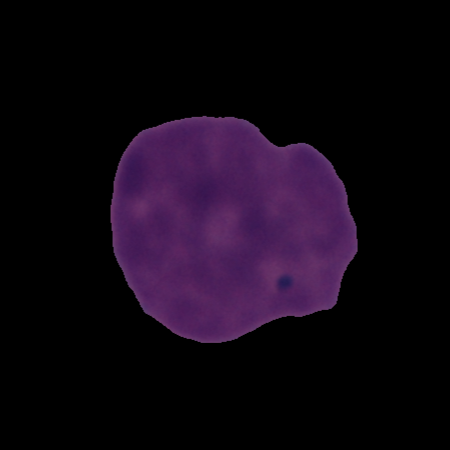
Label: cancer